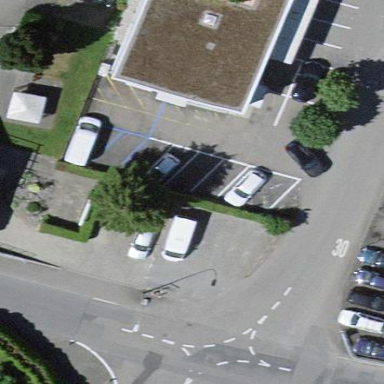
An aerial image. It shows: Parking area with surface.